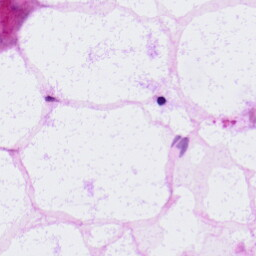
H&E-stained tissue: LymphNode